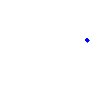
Particle: kaon